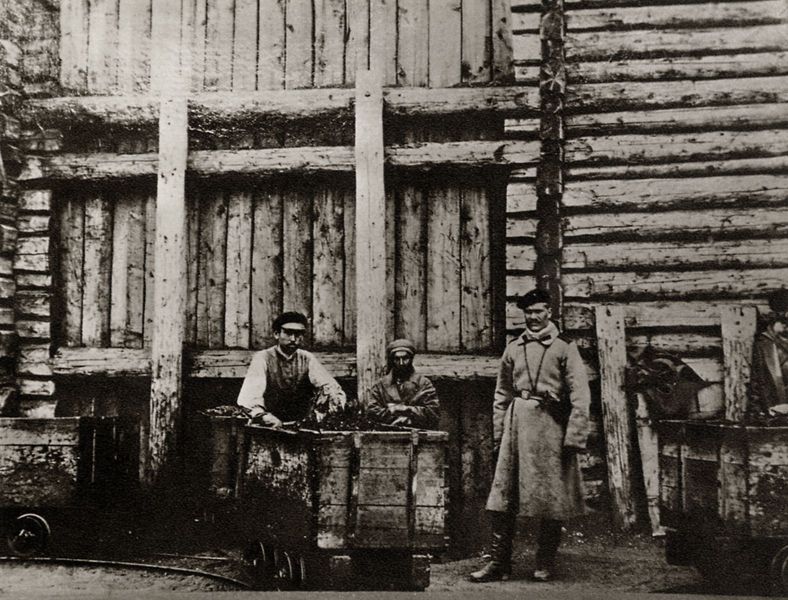
Titel: Drei Menschen in der Maschinerie des Strafvollzugs: der freie Arbeiter, der Sträfling und der Wächter
Künstler: Anton Tschechow
Schlagwörter: dunkel, mann, baumstämme, menschen, sitzen, braun, hell, holz, hut, kopfbedeckungen, männer, schwarz, strasse, weiss, gebäude, gürtel, haus, weg, herren, alt, bart, hemd, kappe, mütze, mützen, wand, arm, kragen, stehen, portrait, porträt, erde, mühle, stamm, hütte, mantel, drei, arbeit, rund, räder, kopfbedeckung, düster, bogen, schuhe, kette, amerika, sepia, arbeiter, grube, karre, rad, schutt, wagen, wagenrad, holzstämme, stämme, metall, balken, bohlen, bretter, weste, pfosten, foto, fotografie, photographie, kohle, kälte, schwarz-weiß, pflastersteine, polizist, uniform, soldat, waffe, kiste, stiefel, photo, fahren, holzhütte, leder, miene, gleis, gleise, schiene, schienen, wagenräder, schirmmütze, armut, schieben, bau, holzhaus, fahrzeug, strebe, holzbalken, russisch, holzbau, werk, waggon, wagon, schacht, agen, karrenw, abbau, stollen, bretterwand, bergbau, lore, mine, blockhütte, geleis, hend, phot, knappen, bergwerk, holzgebäude, hunt, aufseher, wägelchen, trolli, unter tage, schalung, kohleabbau, vorarbeiter, bergleute, minenarbeiter, trillerpfeife, bahnwagen, herrn, fördern, kohlengrube, holzaus